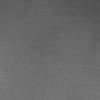
Label: dusty